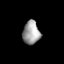
Tissue: prostate
Cell type: Fibroblasts
Senescence score: 0.7324
Nuclear area (px): 384
Mean DAPI intensity: 160.445